Field crop: tomato
Growth stage: 2
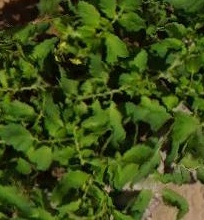
Species: tomato